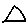
Label: triangle